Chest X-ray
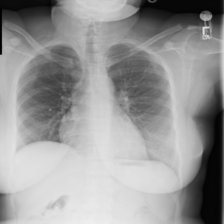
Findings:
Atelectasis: negative
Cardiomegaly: negative
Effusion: negative
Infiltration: negative
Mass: negative
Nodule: negative
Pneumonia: negative
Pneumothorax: negative
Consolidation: positive
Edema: negative
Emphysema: negative
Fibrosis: negative
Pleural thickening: negative
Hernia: negative